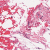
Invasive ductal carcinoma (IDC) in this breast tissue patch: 0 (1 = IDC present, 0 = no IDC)